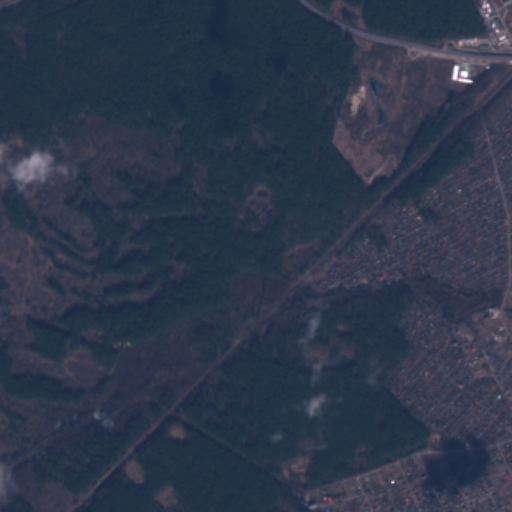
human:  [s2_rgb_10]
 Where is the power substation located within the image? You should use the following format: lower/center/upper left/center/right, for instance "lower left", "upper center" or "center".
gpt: The power substation is located in the upper left of the image.
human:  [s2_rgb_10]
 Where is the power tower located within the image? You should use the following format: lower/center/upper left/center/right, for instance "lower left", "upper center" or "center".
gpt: The power tower is located in the lower left of the image.
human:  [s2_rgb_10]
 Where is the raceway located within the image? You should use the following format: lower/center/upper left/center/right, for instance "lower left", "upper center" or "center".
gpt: The raceway is located in the upper right of the image.
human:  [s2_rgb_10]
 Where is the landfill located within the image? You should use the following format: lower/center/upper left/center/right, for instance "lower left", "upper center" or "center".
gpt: There is no landfill in the image.